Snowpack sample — Snodgrass Mountain, Crested Butte, Colorado (2/4/25, 12:06 PM MST)
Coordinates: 38.923, -106.968
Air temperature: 35 °F
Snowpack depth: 80 cm
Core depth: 10 cm
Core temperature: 32 °F
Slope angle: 14°, slope face: 78°
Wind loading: low
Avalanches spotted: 0
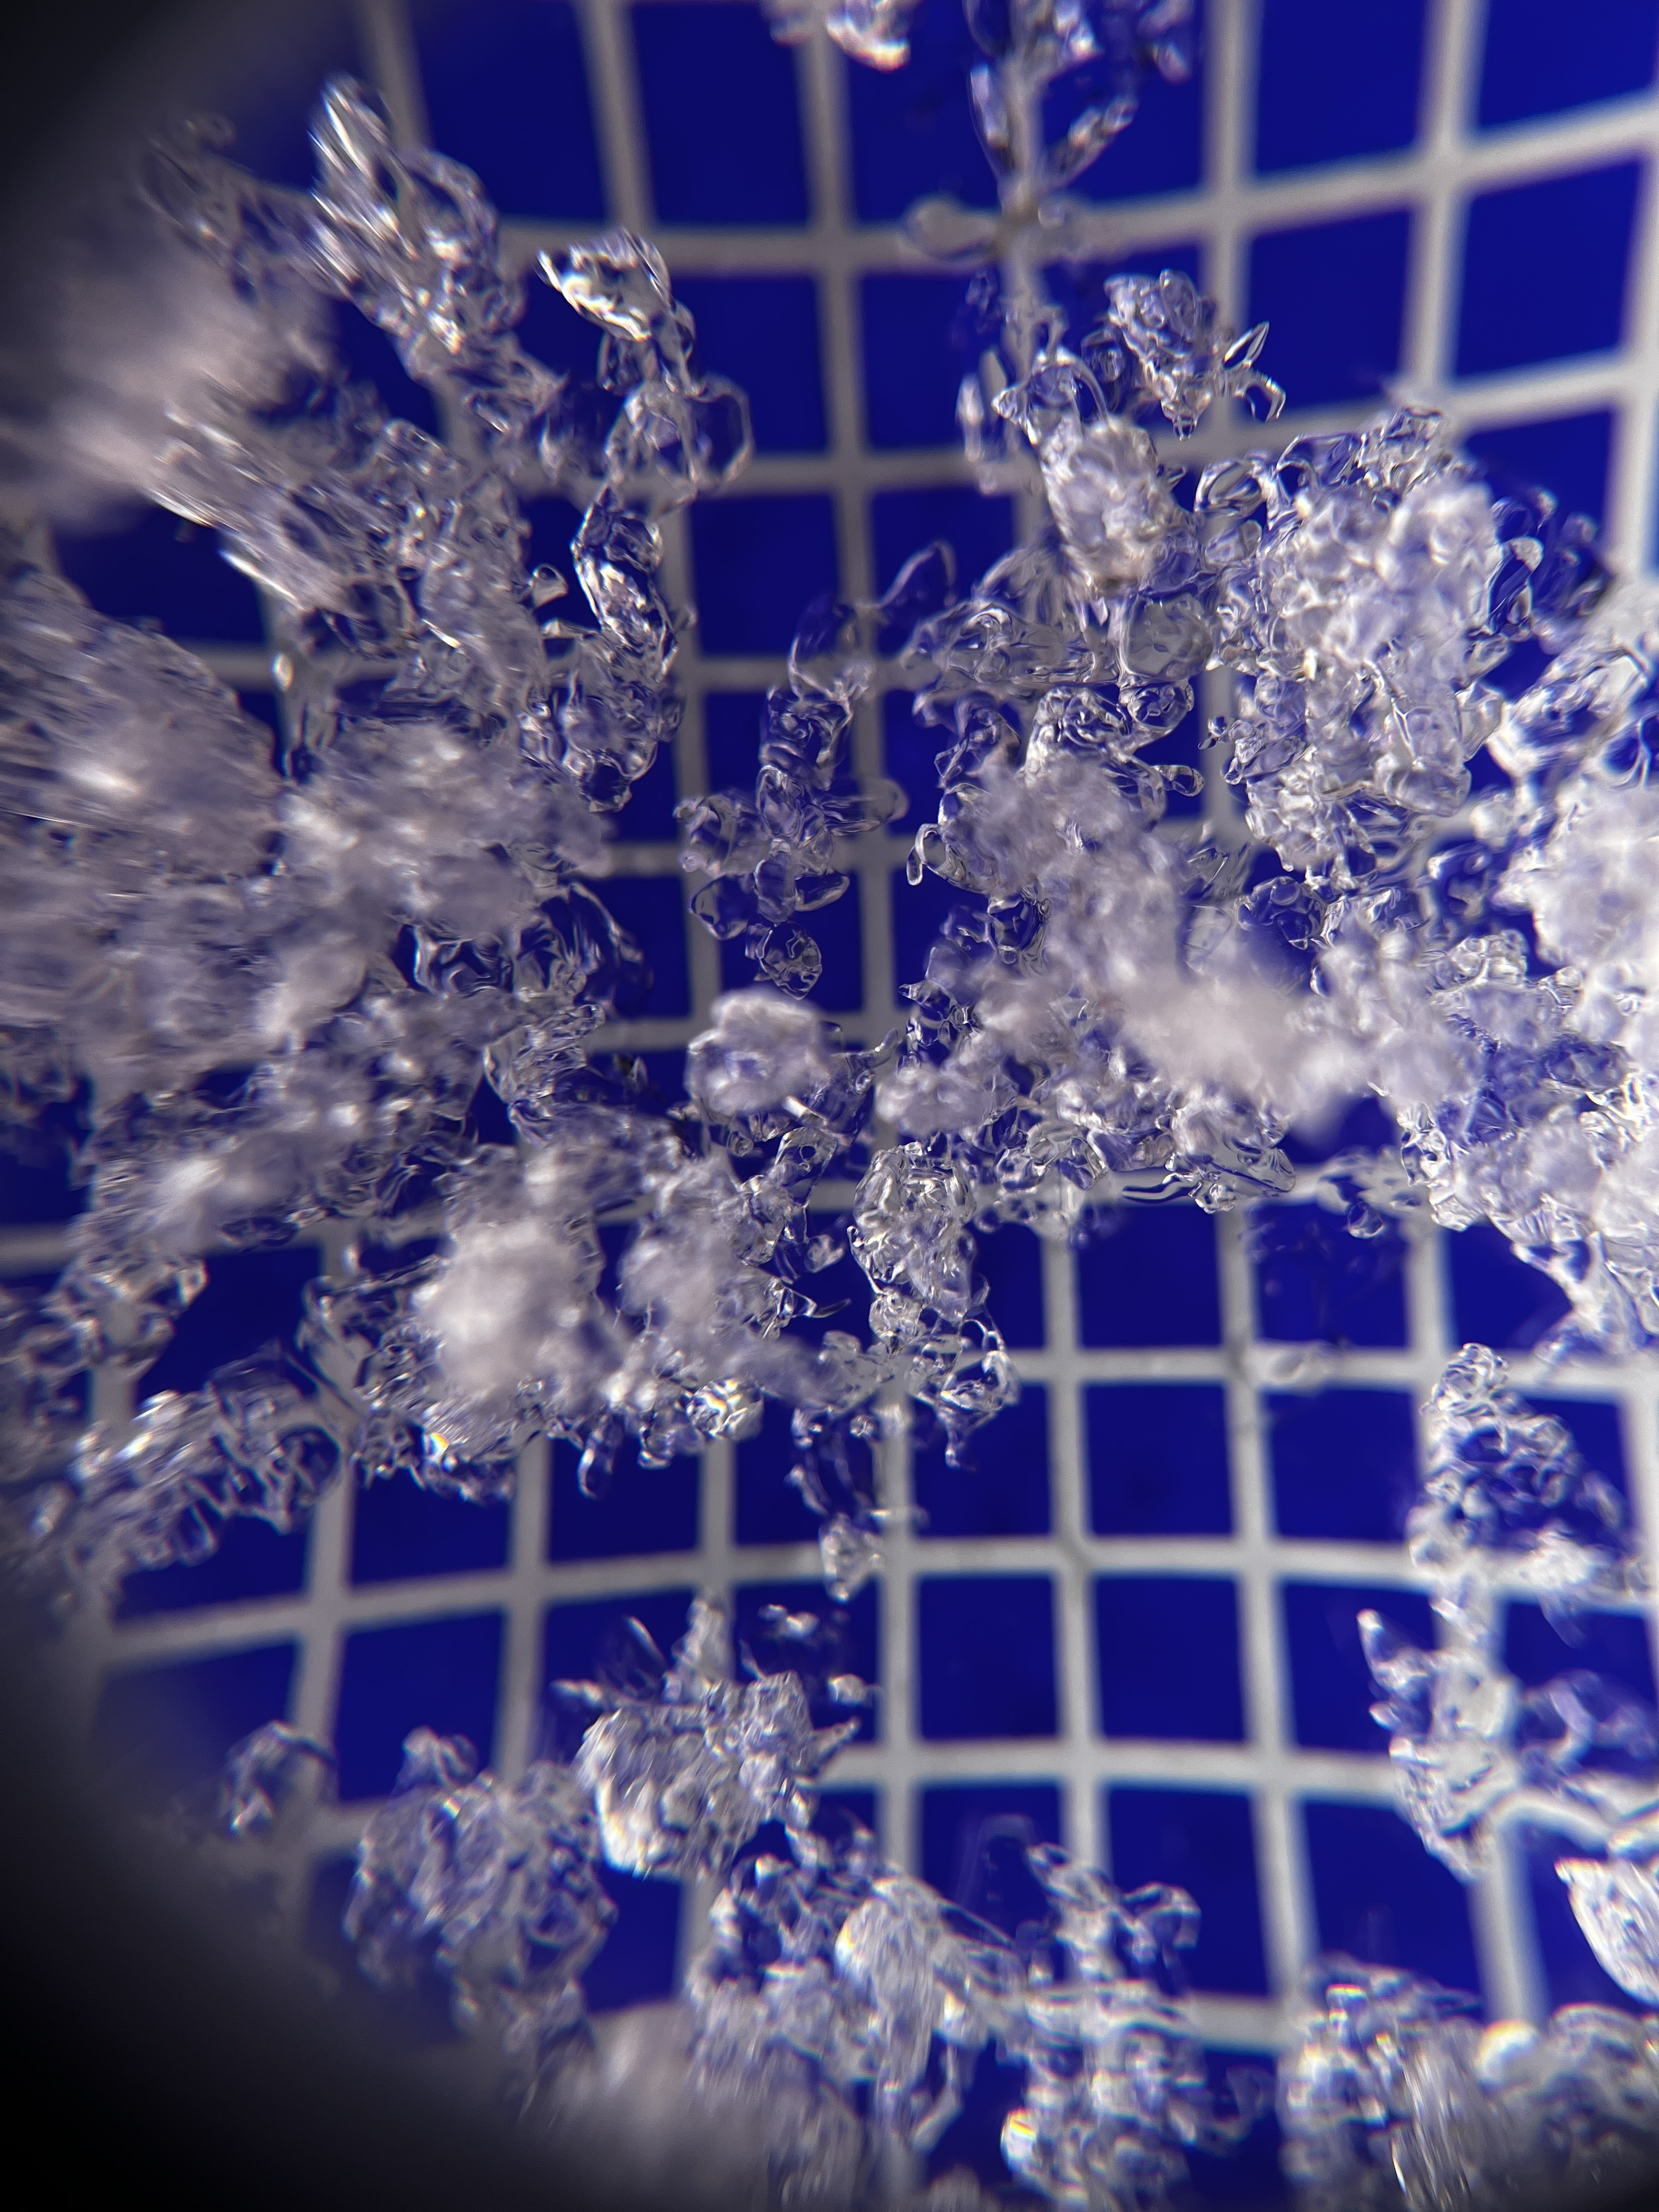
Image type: magnified_profile
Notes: No avalanches nearby, unusually warm weather for the last month reported by residents, Collected 25 yards from treeline